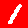
Digit: 1